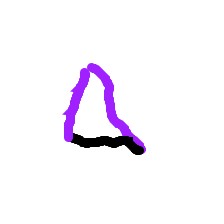
Shape: triangle